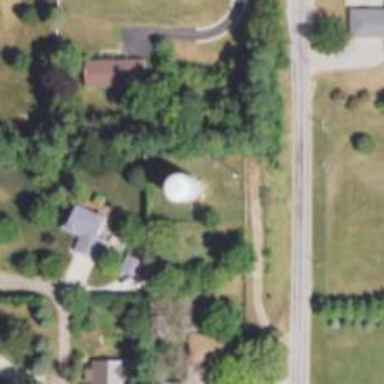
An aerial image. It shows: Storage tank that is man-made.